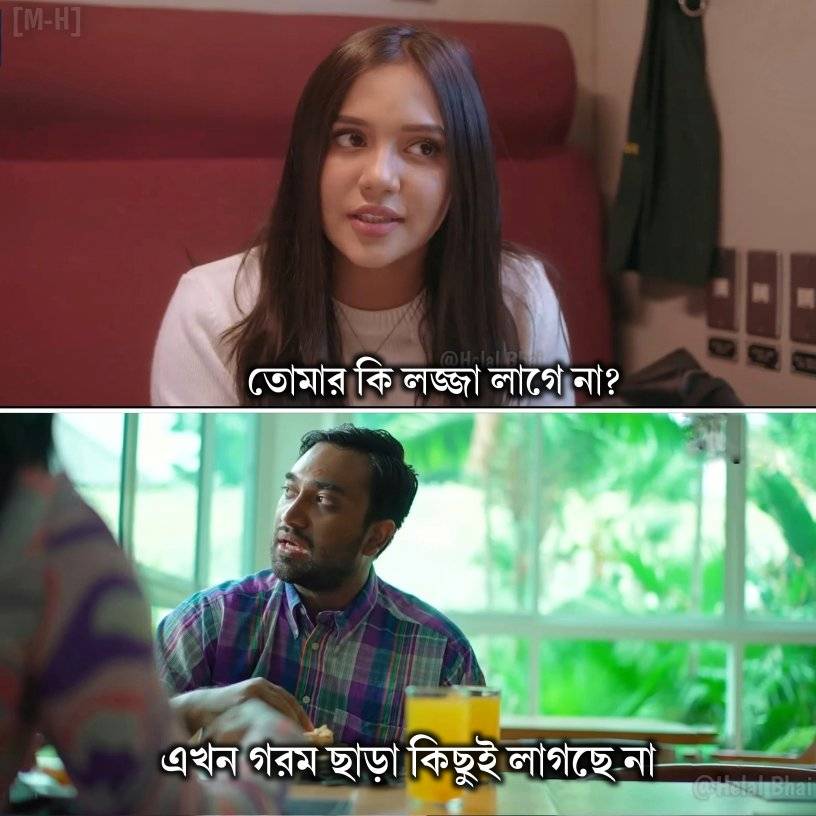
Text: তোমার কি লজ্জা লাগেনা এখন গরম ছাড়া কিছুই লাগছে না
Label: Non Hate